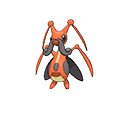
Pok\u00e9mon: kricketune